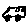
Label: car